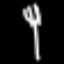
Label: fork